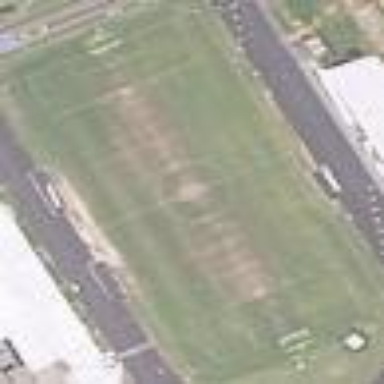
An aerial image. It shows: Pitch for American football.